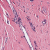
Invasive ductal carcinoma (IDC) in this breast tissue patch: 1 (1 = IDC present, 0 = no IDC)